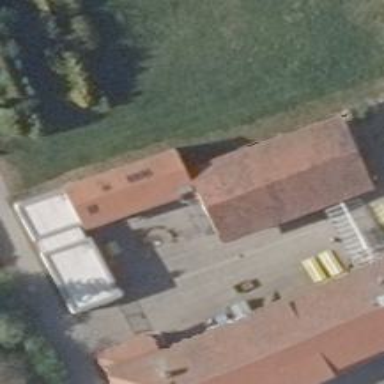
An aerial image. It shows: Library.